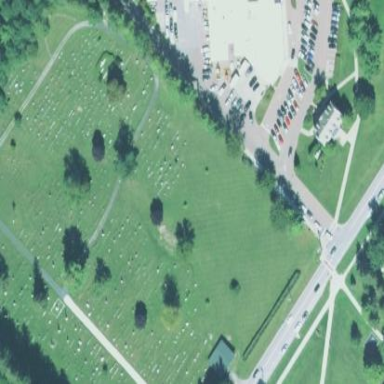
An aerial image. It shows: Cemetery.